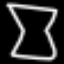
Label: hourglass